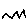
Label: zigzag